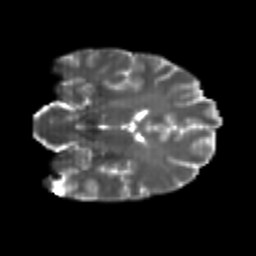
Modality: T2w
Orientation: coronal
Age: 24
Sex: female
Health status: healthy
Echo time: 0.074 s